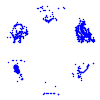
Particle: proton